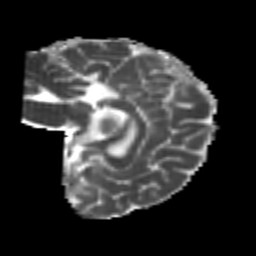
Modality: MD
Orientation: sagittal
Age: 24
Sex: female
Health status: healthy
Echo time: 0.074 s